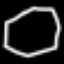
Label: octagon